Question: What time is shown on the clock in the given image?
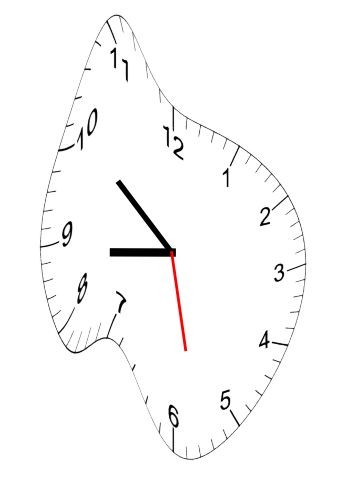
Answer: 08:51:28